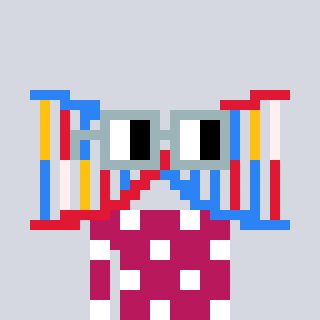
a pixel art character with square dark gray glasses, a dna-shaped head and a darkpink-colored body on a cool background